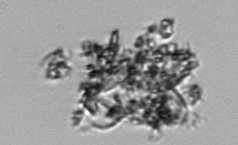
Label: detritus